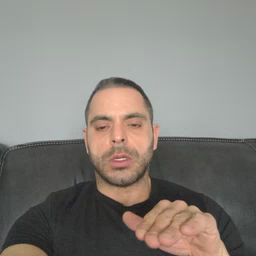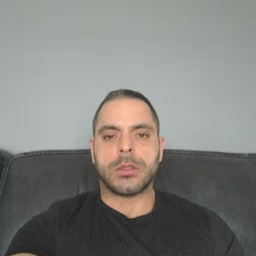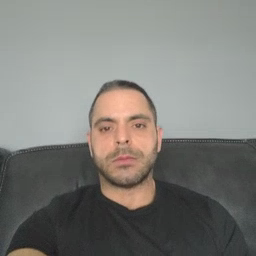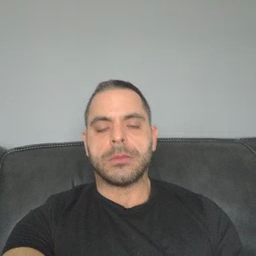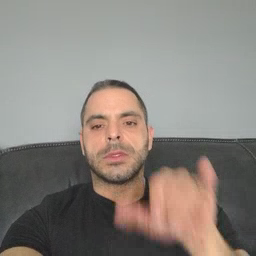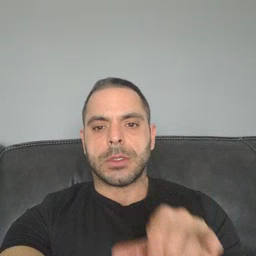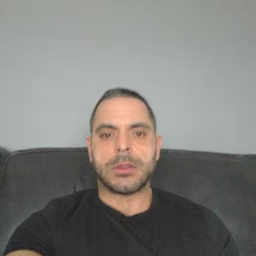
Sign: stay